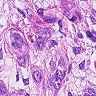
Metastatic tissue present: yes